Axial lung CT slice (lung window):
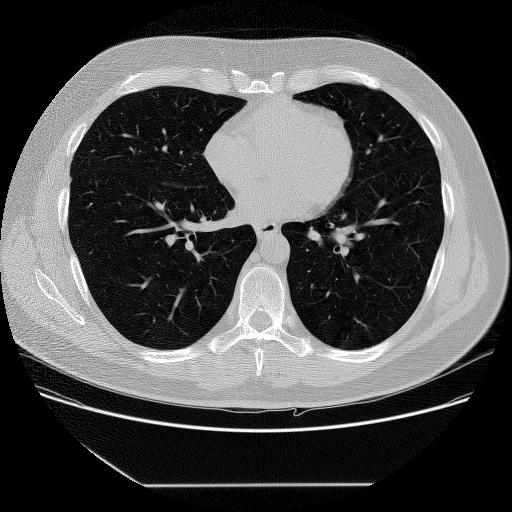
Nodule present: no